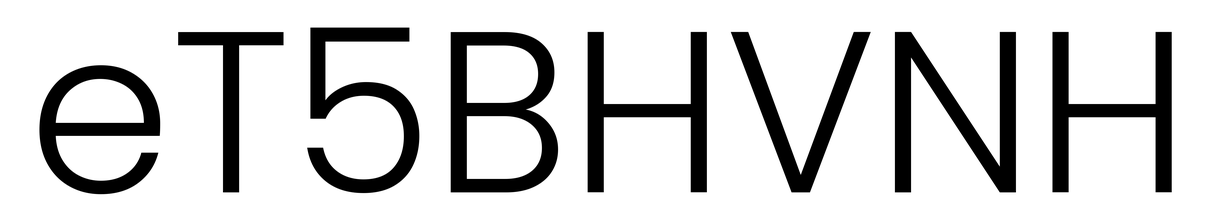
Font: Poppins-Light